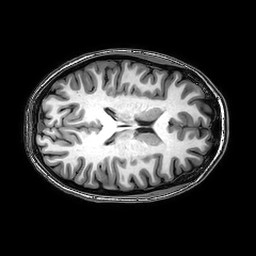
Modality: T1w
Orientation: axial
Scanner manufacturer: philips
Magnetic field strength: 3 T
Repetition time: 0.008206 s
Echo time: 0.00375 s